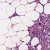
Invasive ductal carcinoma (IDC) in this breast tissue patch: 1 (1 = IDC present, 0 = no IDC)